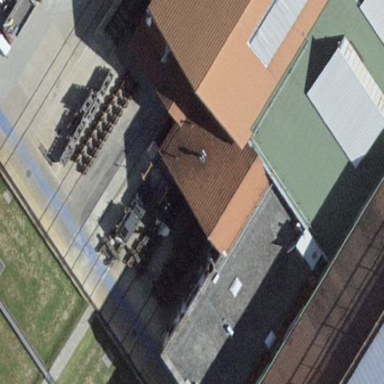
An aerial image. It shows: Industrial building.